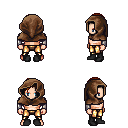
a pixel art fantasy rpg character, male body template, human, light skin, steel arm armor, gold greaves, brunette long bangs hairstyle, cloth hood, black shoes, four views (front, back, left, right), 2x2 character sprite sheet, small pixel art, hard edges, no anti-aliasing